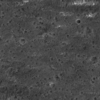
Label: not_dusty